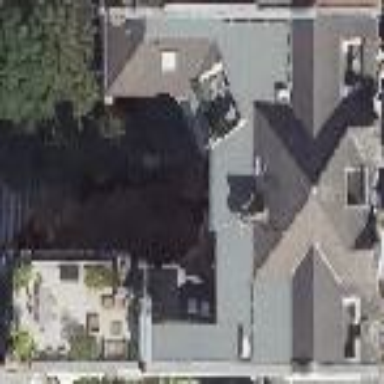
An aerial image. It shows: Building consisting of apartments with double saltbox roof made of roof tiles.